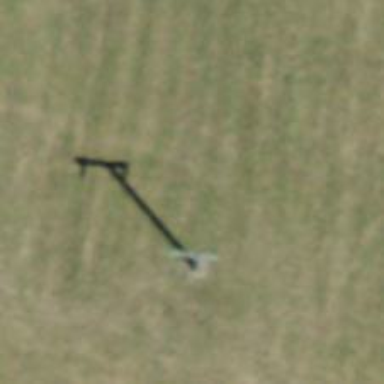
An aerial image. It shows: Pylon for aerialway.